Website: ulta-beauty
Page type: delivery-shipping
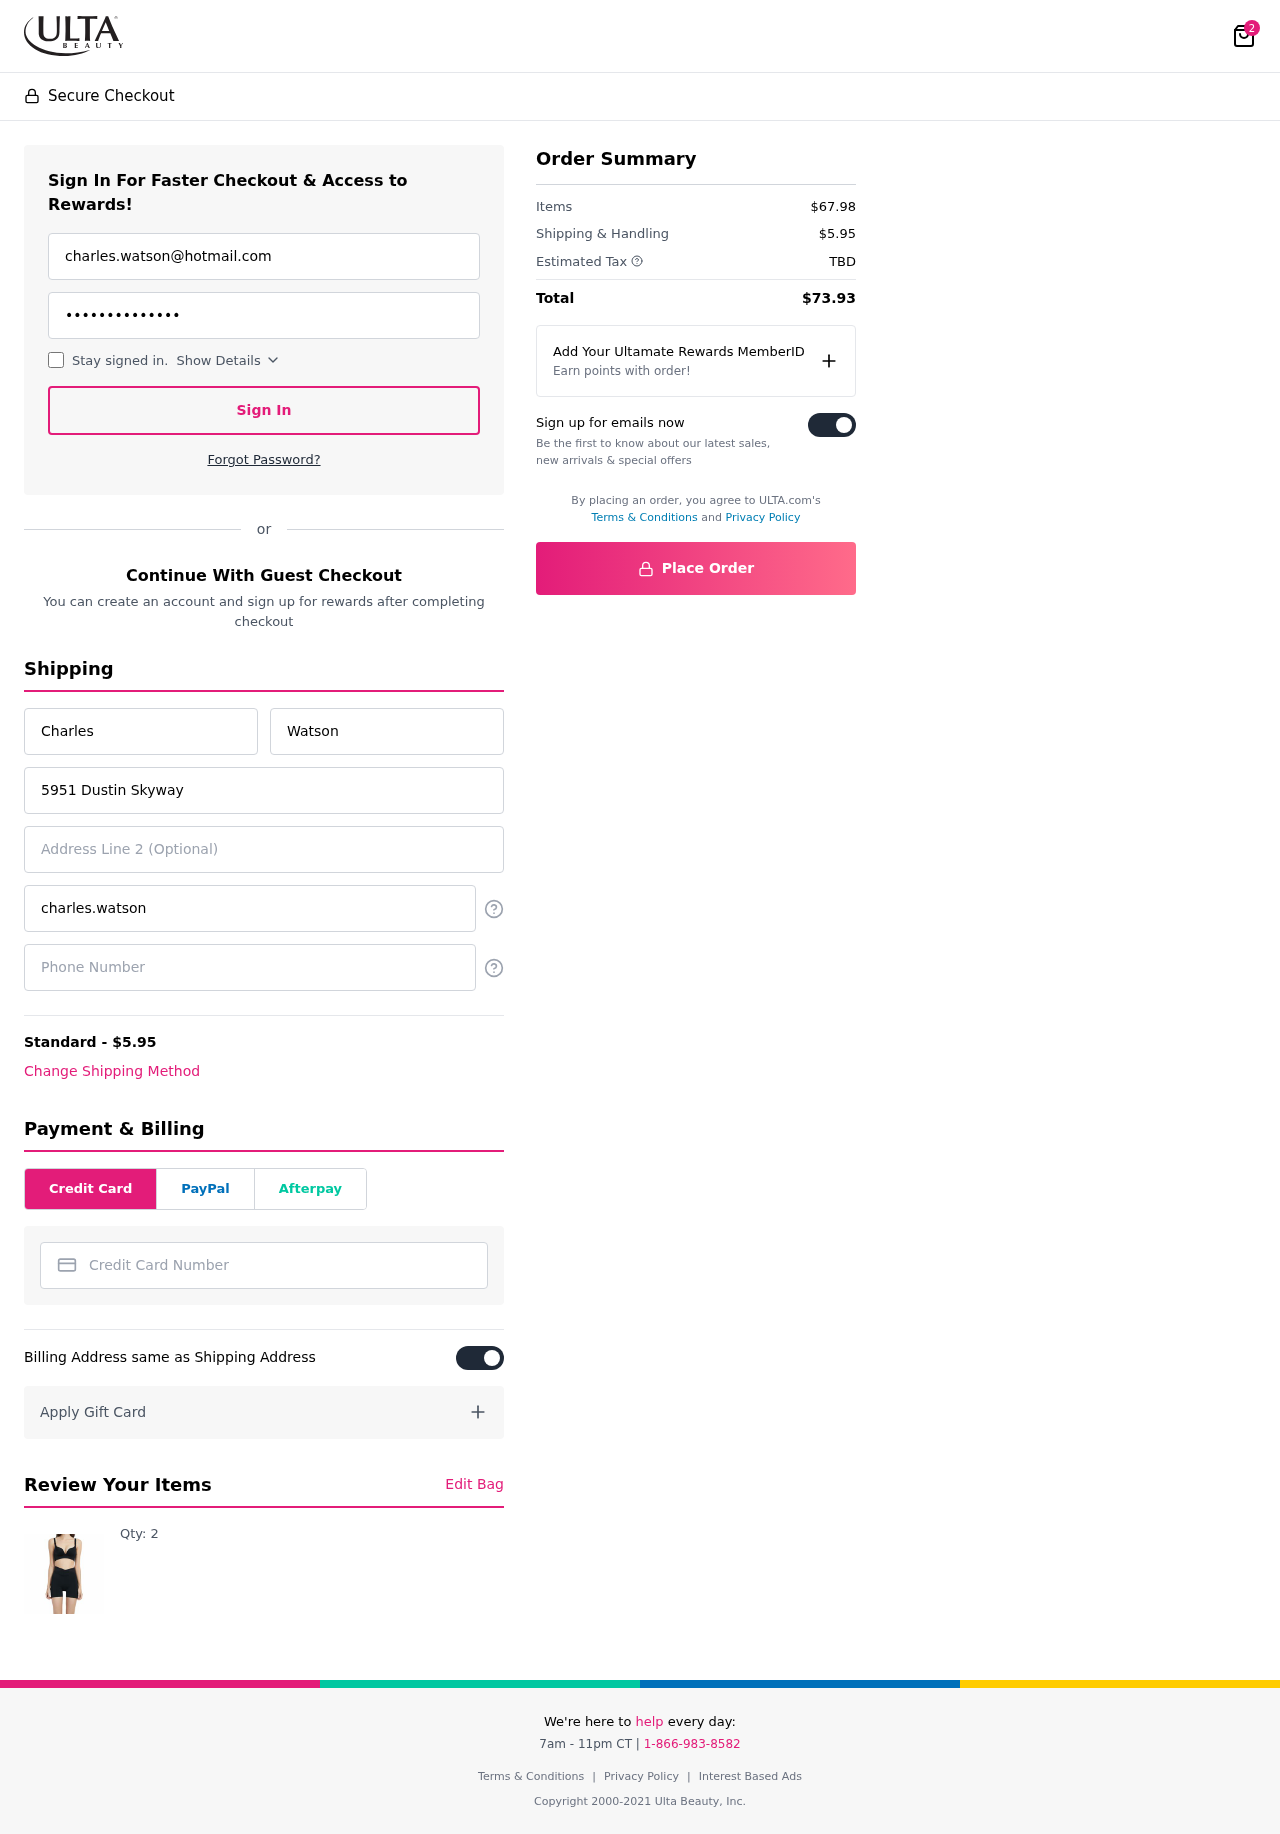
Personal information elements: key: PII_CARD_NUMBER
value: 4062 3859 0680 5413
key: PII_EMAIL
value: charles.watson@hotmail.com
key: PII_EMAIL2
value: charles.watson@hotmail.com
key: PII_FIRSTNAME
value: Charles
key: PII_LASTNAME
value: Watson
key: PII_PHONE
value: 4038357918
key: PII_STREET
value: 5951 Dustin Skyway
Product elements: key: PRODUCT1_QUANTITY
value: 2
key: PRODUCT1
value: Qty: 2
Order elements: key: ORDER_NUM_ITEMS
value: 2
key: ORDER_SHIPPING_COST
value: $5.95
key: ORDER_SUBTOTAL
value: $67.98
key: ORDER_TAX
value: TBD
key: ORDER_TOTAL
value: $73.93